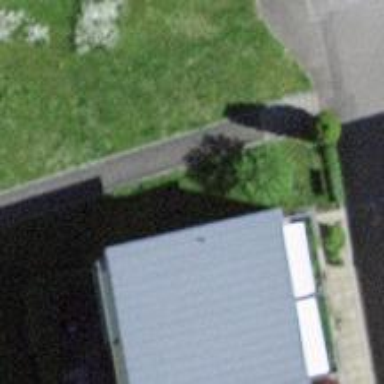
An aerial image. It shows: Set of steps on the road.